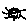
Label: sun